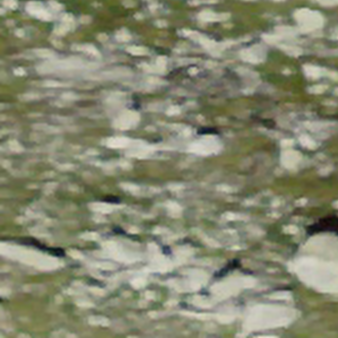
Label: bouldering_area